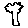
Label: tree